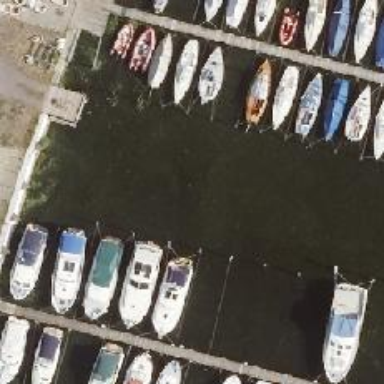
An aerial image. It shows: Marina on leisure land.